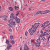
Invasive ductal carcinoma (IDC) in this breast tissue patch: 1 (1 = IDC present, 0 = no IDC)